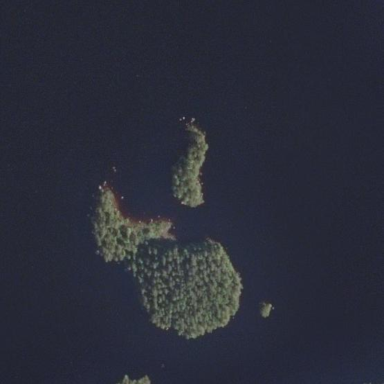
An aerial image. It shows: Islet covered with needle-leaved woodland.